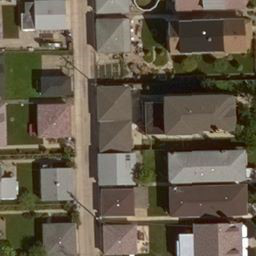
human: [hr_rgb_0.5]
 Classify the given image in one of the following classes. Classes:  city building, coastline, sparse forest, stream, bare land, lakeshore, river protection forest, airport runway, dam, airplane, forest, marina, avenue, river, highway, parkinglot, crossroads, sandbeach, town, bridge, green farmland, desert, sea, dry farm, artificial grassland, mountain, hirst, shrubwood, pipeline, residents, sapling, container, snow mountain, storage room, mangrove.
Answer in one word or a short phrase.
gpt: residents